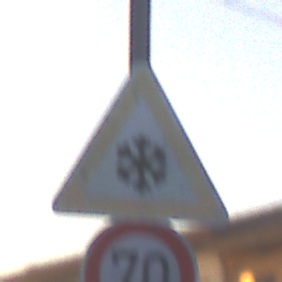
Verkehrszeichen: SchneeOderEisglaette
Zusatzzeichen unten: Geschwindigkeit70
Umgebung: Outdoor, Urban
Tageszeit: SunriseSunset
Wetter: Clear
Licht: Natural
Jahreszeit: NotSpecified
Kontrast: LowContrast